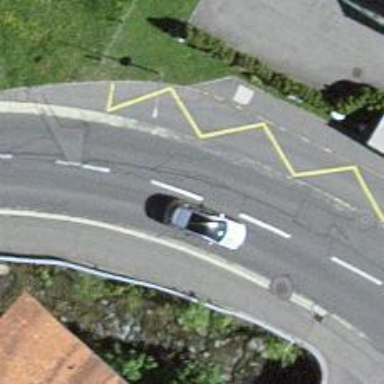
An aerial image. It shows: Bus stop with stop position for public transport.